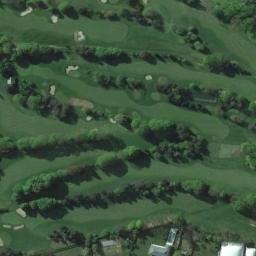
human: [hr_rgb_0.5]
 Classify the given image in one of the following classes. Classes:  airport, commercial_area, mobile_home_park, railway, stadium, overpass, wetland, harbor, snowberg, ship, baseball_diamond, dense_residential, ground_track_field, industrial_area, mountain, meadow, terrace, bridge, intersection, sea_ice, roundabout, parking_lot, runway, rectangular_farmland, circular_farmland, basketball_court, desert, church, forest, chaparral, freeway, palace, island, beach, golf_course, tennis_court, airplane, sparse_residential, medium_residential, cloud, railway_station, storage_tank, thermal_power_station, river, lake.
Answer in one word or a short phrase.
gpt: golf_course